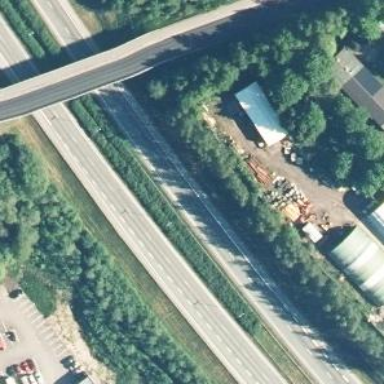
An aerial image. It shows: Asphalt motorway.